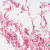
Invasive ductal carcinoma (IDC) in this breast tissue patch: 0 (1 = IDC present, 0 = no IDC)